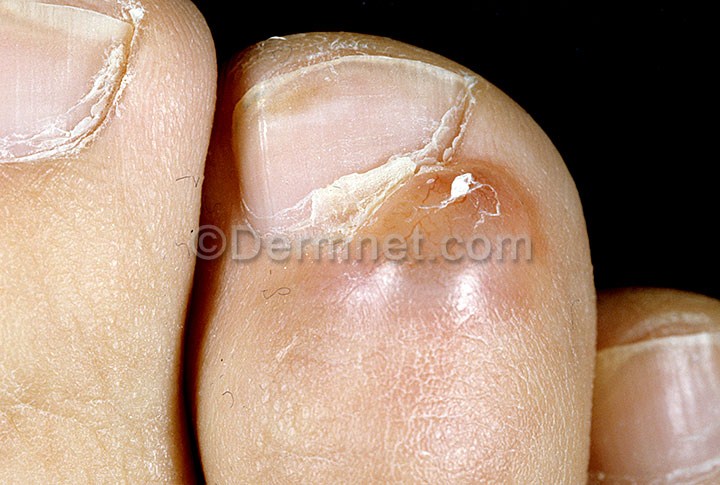
Disease: Nail Fungus and other Nail Disease